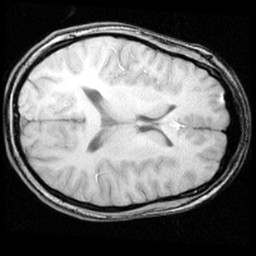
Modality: inplaneT1
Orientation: axial
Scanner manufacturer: ge
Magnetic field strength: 3 T
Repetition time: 0.3 s
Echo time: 0.003608 s